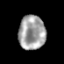
Tissue: prostate
Cell type: T cells
Senescence score: 0.3098
Nuclear area (px): 903
Mean DAPI intensity: 160.237